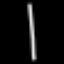
Label: line